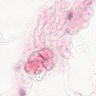
Metastatic tissue present: no